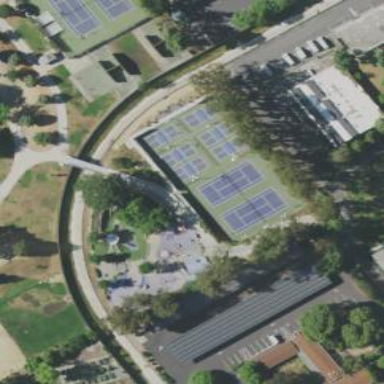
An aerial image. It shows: Tennis court on the leisure land pitch.